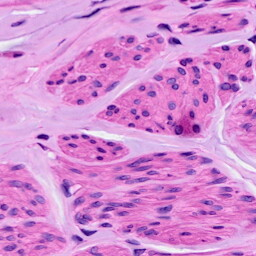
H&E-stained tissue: Ovarian